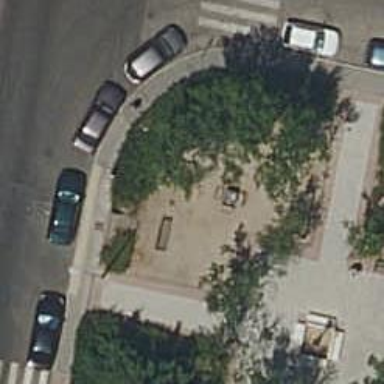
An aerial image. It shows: Picnic table located in leisure land area.